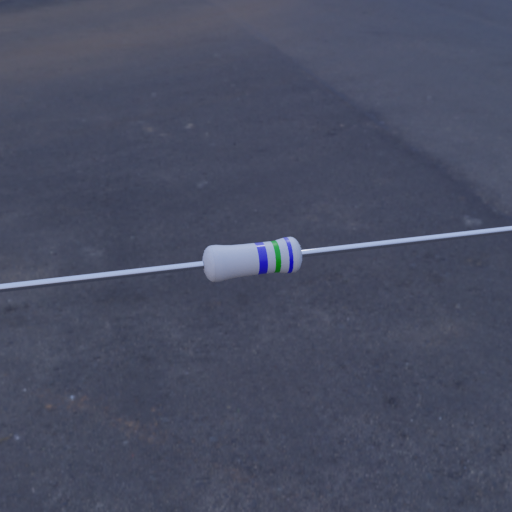
Resistor colour bands (in order): blue, green, blue